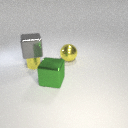
large green metal cube in front of small yellow metal cylinder